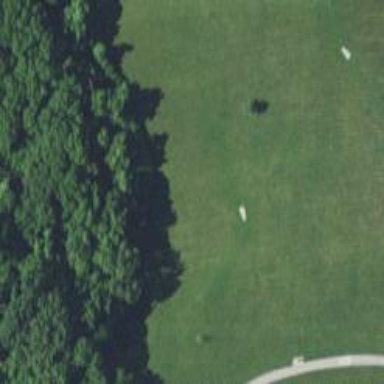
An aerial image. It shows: Disc golf course for leisure activity.